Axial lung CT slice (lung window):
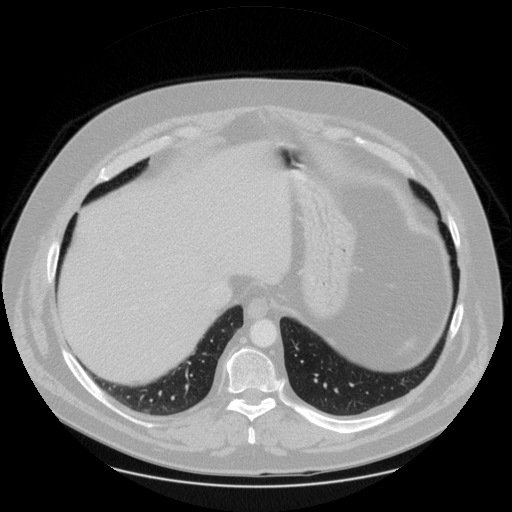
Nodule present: no